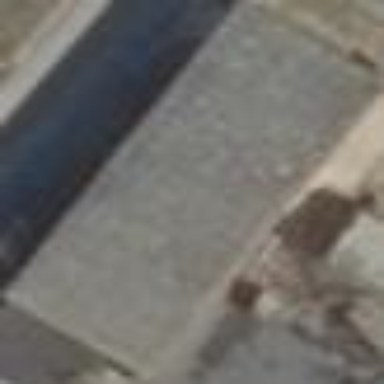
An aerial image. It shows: Part of building.